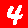
Digit: 4